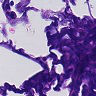
Metastatic tissue present: no